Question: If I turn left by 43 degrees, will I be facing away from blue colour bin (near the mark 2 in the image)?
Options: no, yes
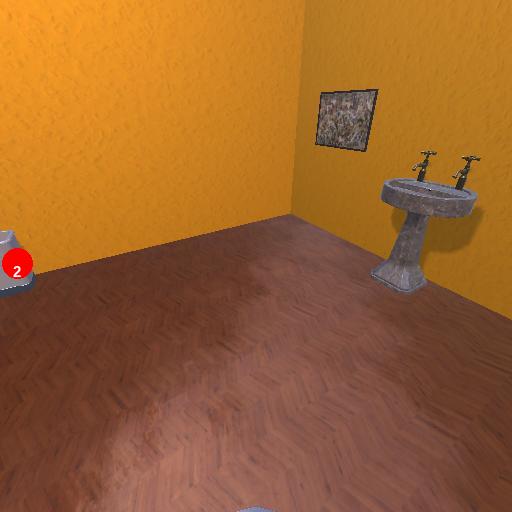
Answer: no